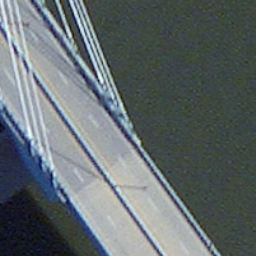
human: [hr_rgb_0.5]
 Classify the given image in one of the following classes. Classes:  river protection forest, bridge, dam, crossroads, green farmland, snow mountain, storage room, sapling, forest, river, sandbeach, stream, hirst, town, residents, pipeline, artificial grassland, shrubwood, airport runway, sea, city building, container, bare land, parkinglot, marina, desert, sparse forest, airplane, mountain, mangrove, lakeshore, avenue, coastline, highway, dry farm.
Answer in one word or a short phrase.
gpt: bridge